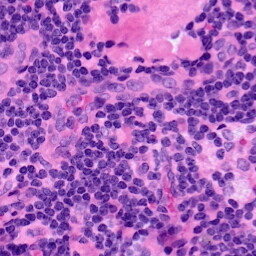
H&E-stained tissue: LymphNode